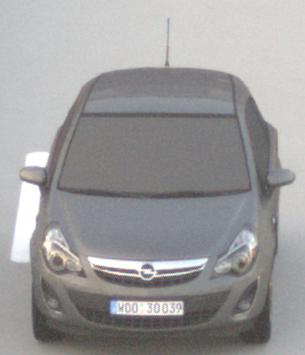
Make: Opel
Model: Corsa 1.2
Detailed model: Corsa (D)
Model produced from: 2011/01
Model produced until: 2014/08
Doors: 3
Color: gray
Road condition: dry road
Daytime: sunrise or sunset
Contrast: low contrast